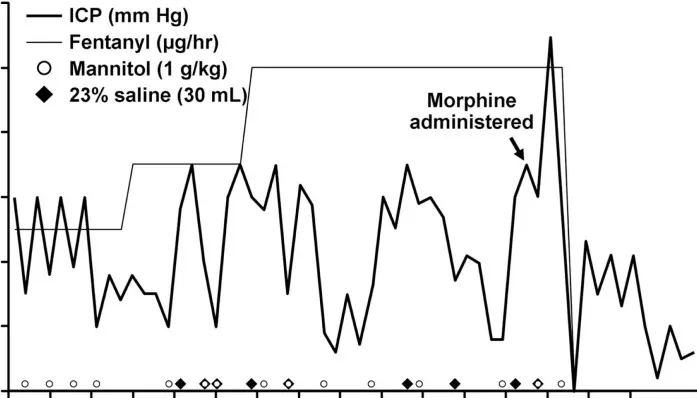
Intracranial pressure is plotted over time. The timing of morphine and fentanyl administration are shown. Rescue doses of hyperosmolar therapy are plotted at the bottom of the graph.
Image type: pathology (masson_trichrome)